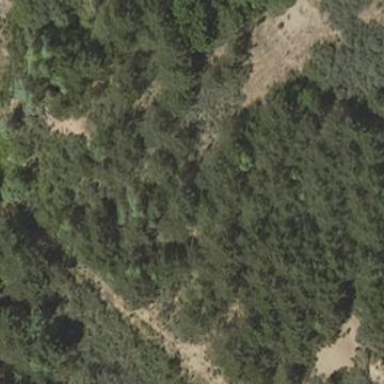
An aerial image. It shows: Area covered in scrub vegetation.